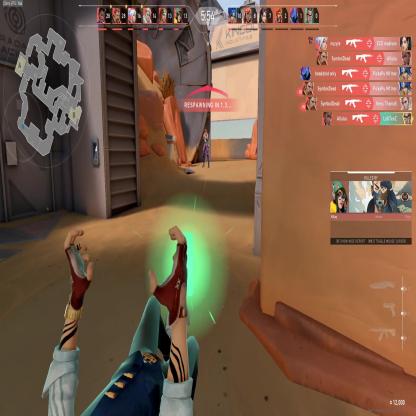
Label: enemy